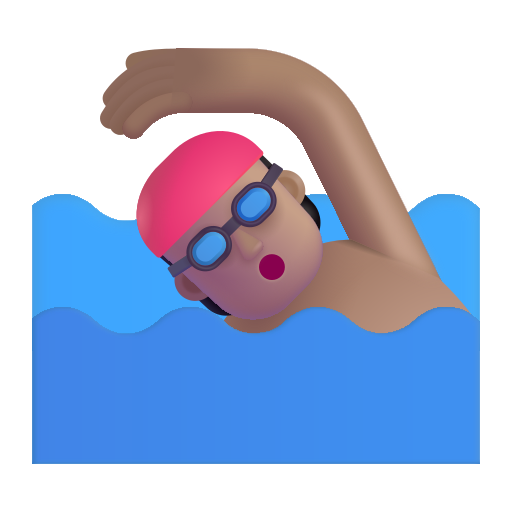
person swimming color